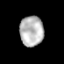
Tissue: prostate
Cell type: Myeloid cells
Senescence score: 0.8777
Nuclear area (px): 703
Mean DAPI intensity: 183.263